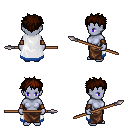
a pixel art fantasy rpg character, female body template, dark elf, purple skin, white trimmed cape, robe skirt, brown bedhead hairstyle, cloth bracers, spear, four views (front, back, left, right), 2x2 character sprite sheet, small pixel art, hard edges, no anti-aliasing